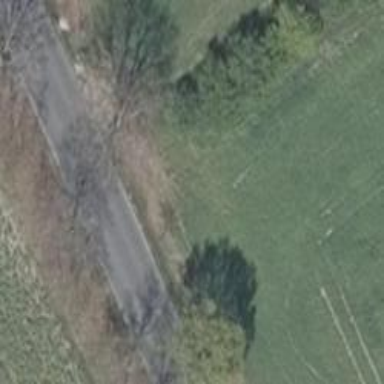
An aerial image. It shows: Row of trees in natural setting.